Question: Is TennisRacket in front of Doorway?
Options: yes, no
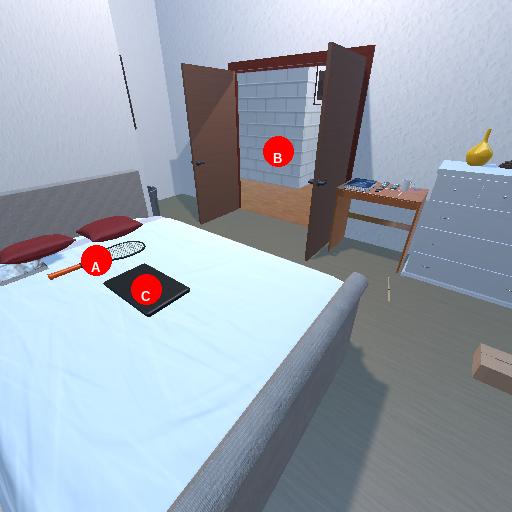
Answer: yes